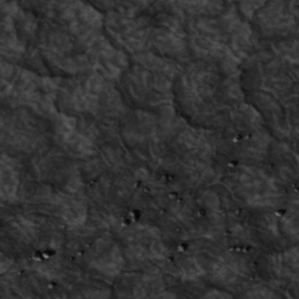
Label: non_frost